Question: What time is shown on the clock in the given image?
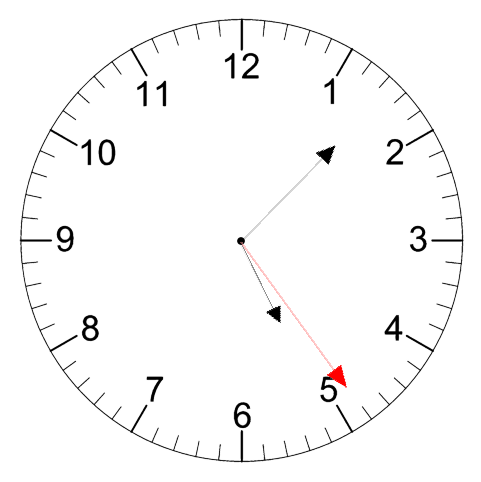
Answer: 05:07:24